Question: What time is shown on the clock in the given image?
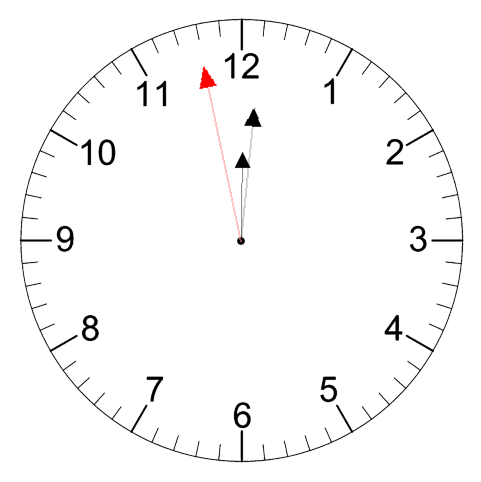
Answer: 12:00:58